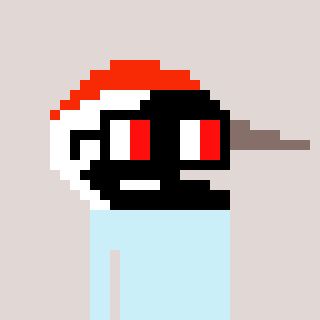
a pixel art character with square glasses with black frames and red eyes, a crane-shaped head and a redpinkish-colored body on a warm background